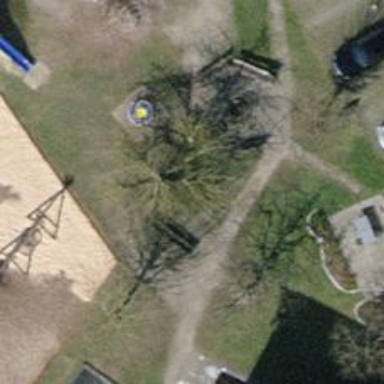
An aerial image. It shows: Cafe.